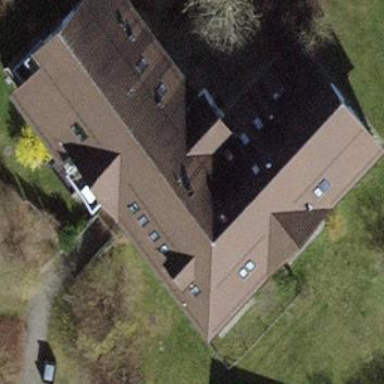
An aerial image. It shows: Building with tiled roof.